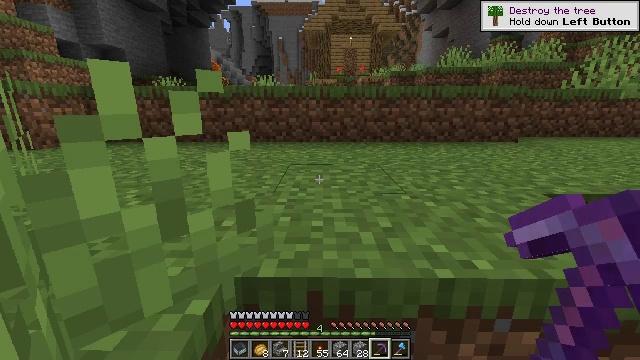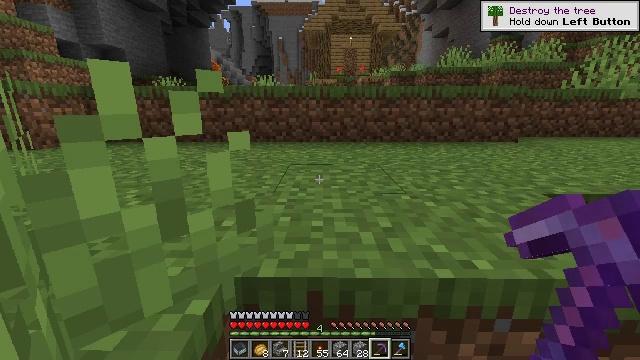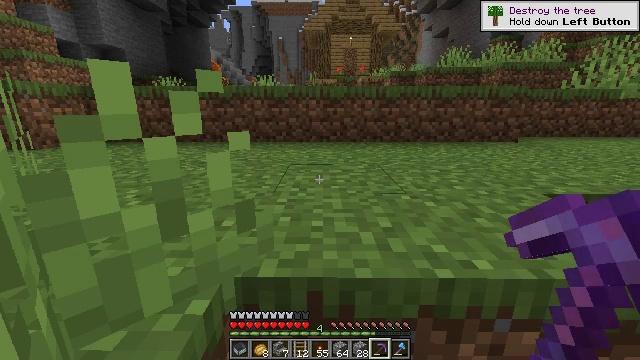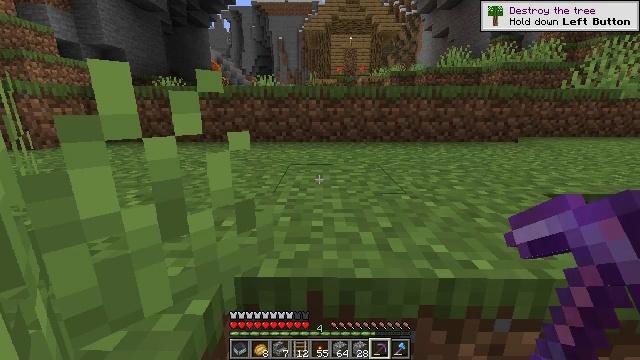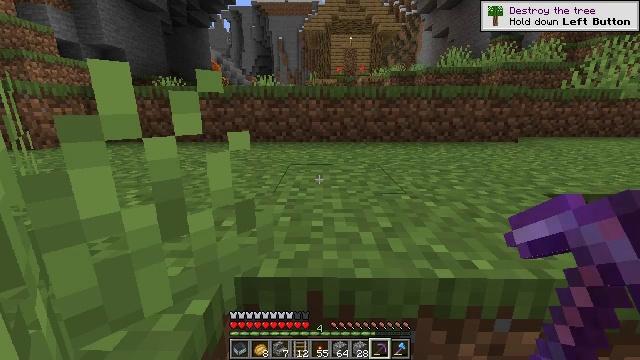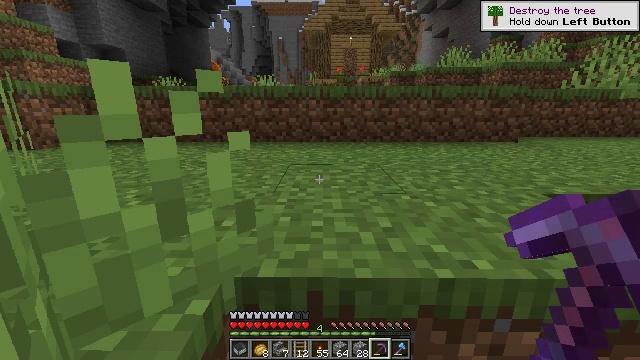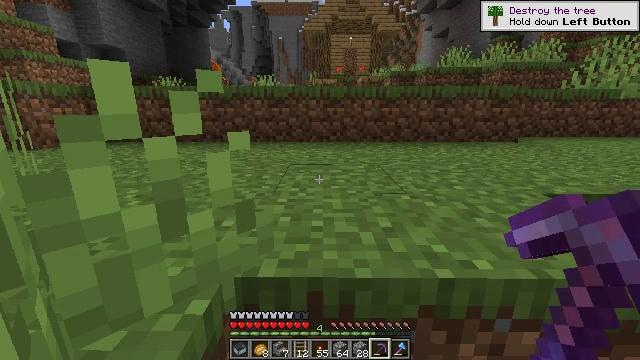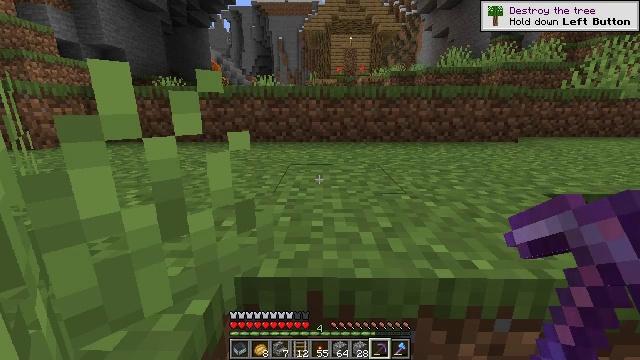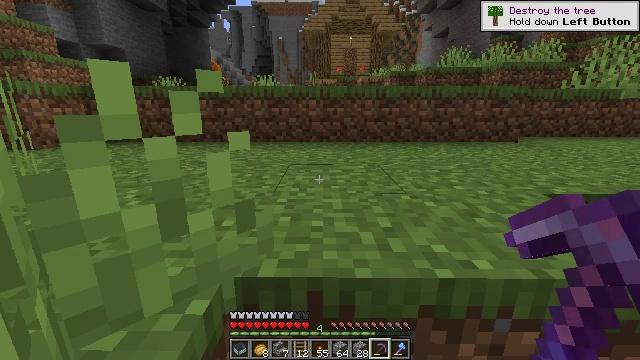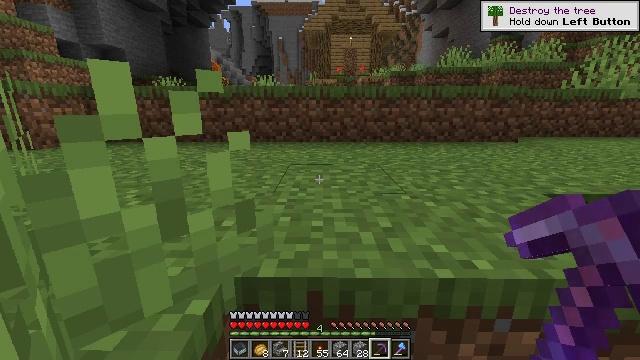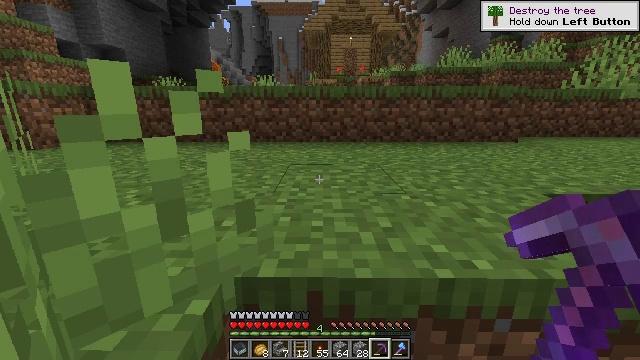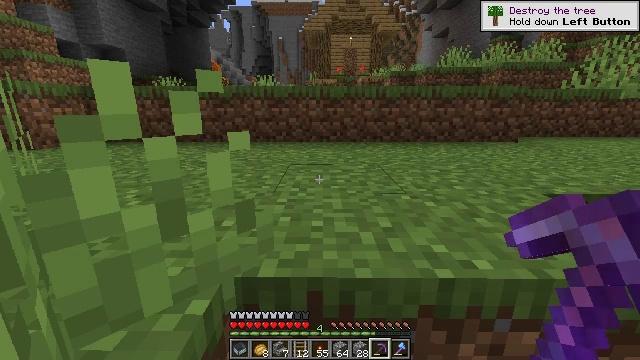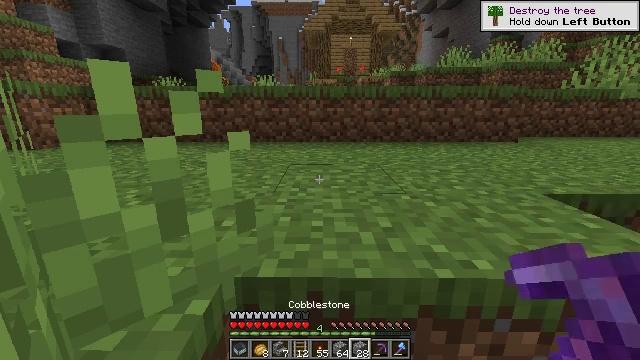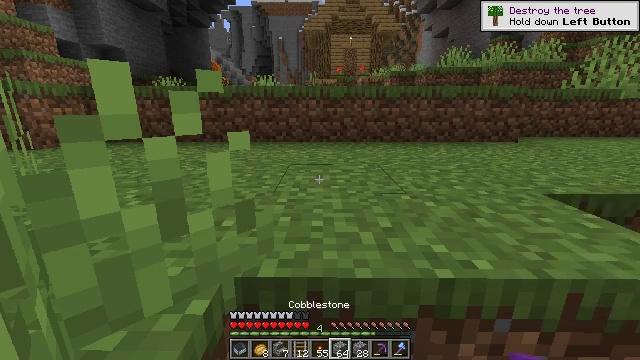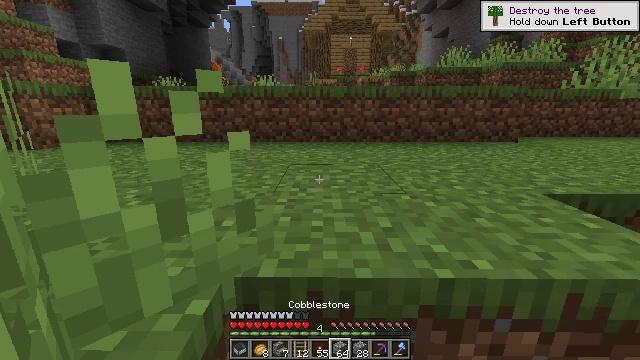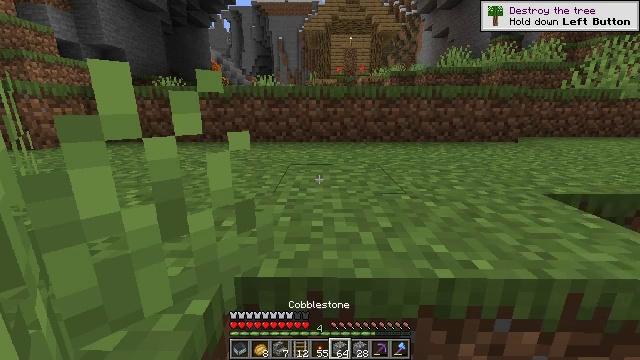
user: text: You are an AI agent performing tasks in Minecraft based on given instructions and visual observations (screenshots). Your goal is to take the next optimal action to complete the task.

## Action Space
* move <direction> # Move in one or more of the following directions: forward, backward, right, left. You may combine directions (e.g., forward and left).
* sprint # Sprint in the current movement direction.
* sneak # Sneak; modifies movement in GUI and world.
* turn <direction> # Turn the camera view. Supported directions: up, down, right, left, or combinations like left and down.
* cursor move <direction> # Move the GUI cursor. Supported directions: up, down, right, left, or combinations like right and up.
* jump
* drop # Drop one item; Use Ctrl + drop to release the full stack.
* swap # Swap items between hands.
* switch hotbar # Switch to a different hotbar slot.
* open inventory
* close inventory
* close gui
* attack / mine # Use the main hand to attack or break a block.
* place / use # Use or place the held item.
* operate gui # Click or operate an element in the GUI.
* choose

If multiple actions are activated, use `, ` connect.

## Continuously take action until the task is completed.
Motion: motion action
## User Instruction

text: Collect the oak trapdoor for re-use.
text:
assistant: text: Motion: no_op
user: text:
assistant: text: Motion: no_op
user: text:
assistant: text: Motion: no_op
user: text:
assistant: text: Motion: no_op
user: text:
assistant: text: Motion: no_op
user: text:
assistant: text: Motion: no_op
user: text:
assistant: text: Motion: no_op
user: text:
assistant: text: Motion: no_op
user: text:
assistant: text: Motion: no_op
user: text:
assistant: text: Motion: no_op
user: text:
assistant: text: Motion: no_op
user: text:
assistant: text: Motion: no_op
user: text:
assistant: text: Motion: no_op
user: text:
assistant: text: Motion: no_op
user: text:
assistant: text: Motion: no_op
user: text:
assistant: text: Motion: no_op
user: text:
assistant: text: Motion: no_op
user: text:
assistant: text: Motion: move forward
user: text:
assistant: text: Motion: move forward
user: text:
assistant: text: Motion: move forward
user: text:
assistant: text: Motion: move forward
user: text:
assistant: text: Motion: move forward, jump
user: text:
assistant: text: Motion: move forward, jump
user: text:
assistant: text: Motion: move forward, jump
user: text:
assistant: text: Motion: move forward, jump
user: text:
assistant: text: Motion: move forward, jump
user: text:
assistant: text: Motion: move forward, jump
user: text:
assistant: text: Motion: move forward, jump
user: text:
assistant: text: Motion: move forward, jump
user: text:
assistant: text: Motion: move forward, sprint, jump